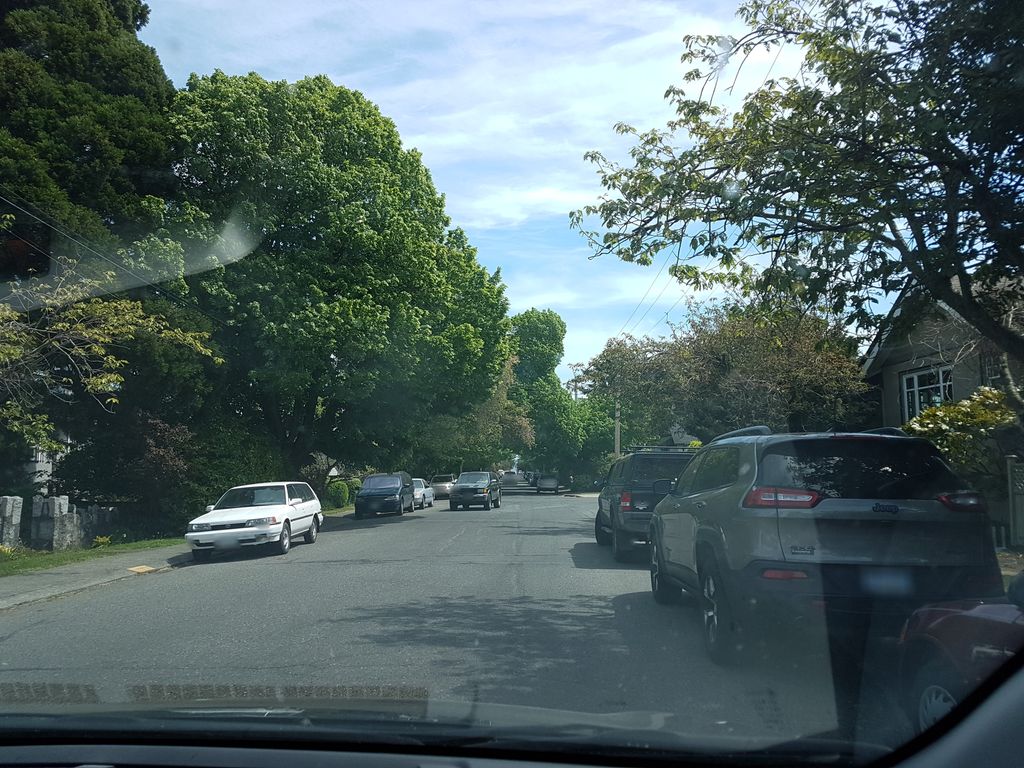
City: victoria